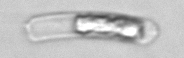
Label: Guinardia_striata